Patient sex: M
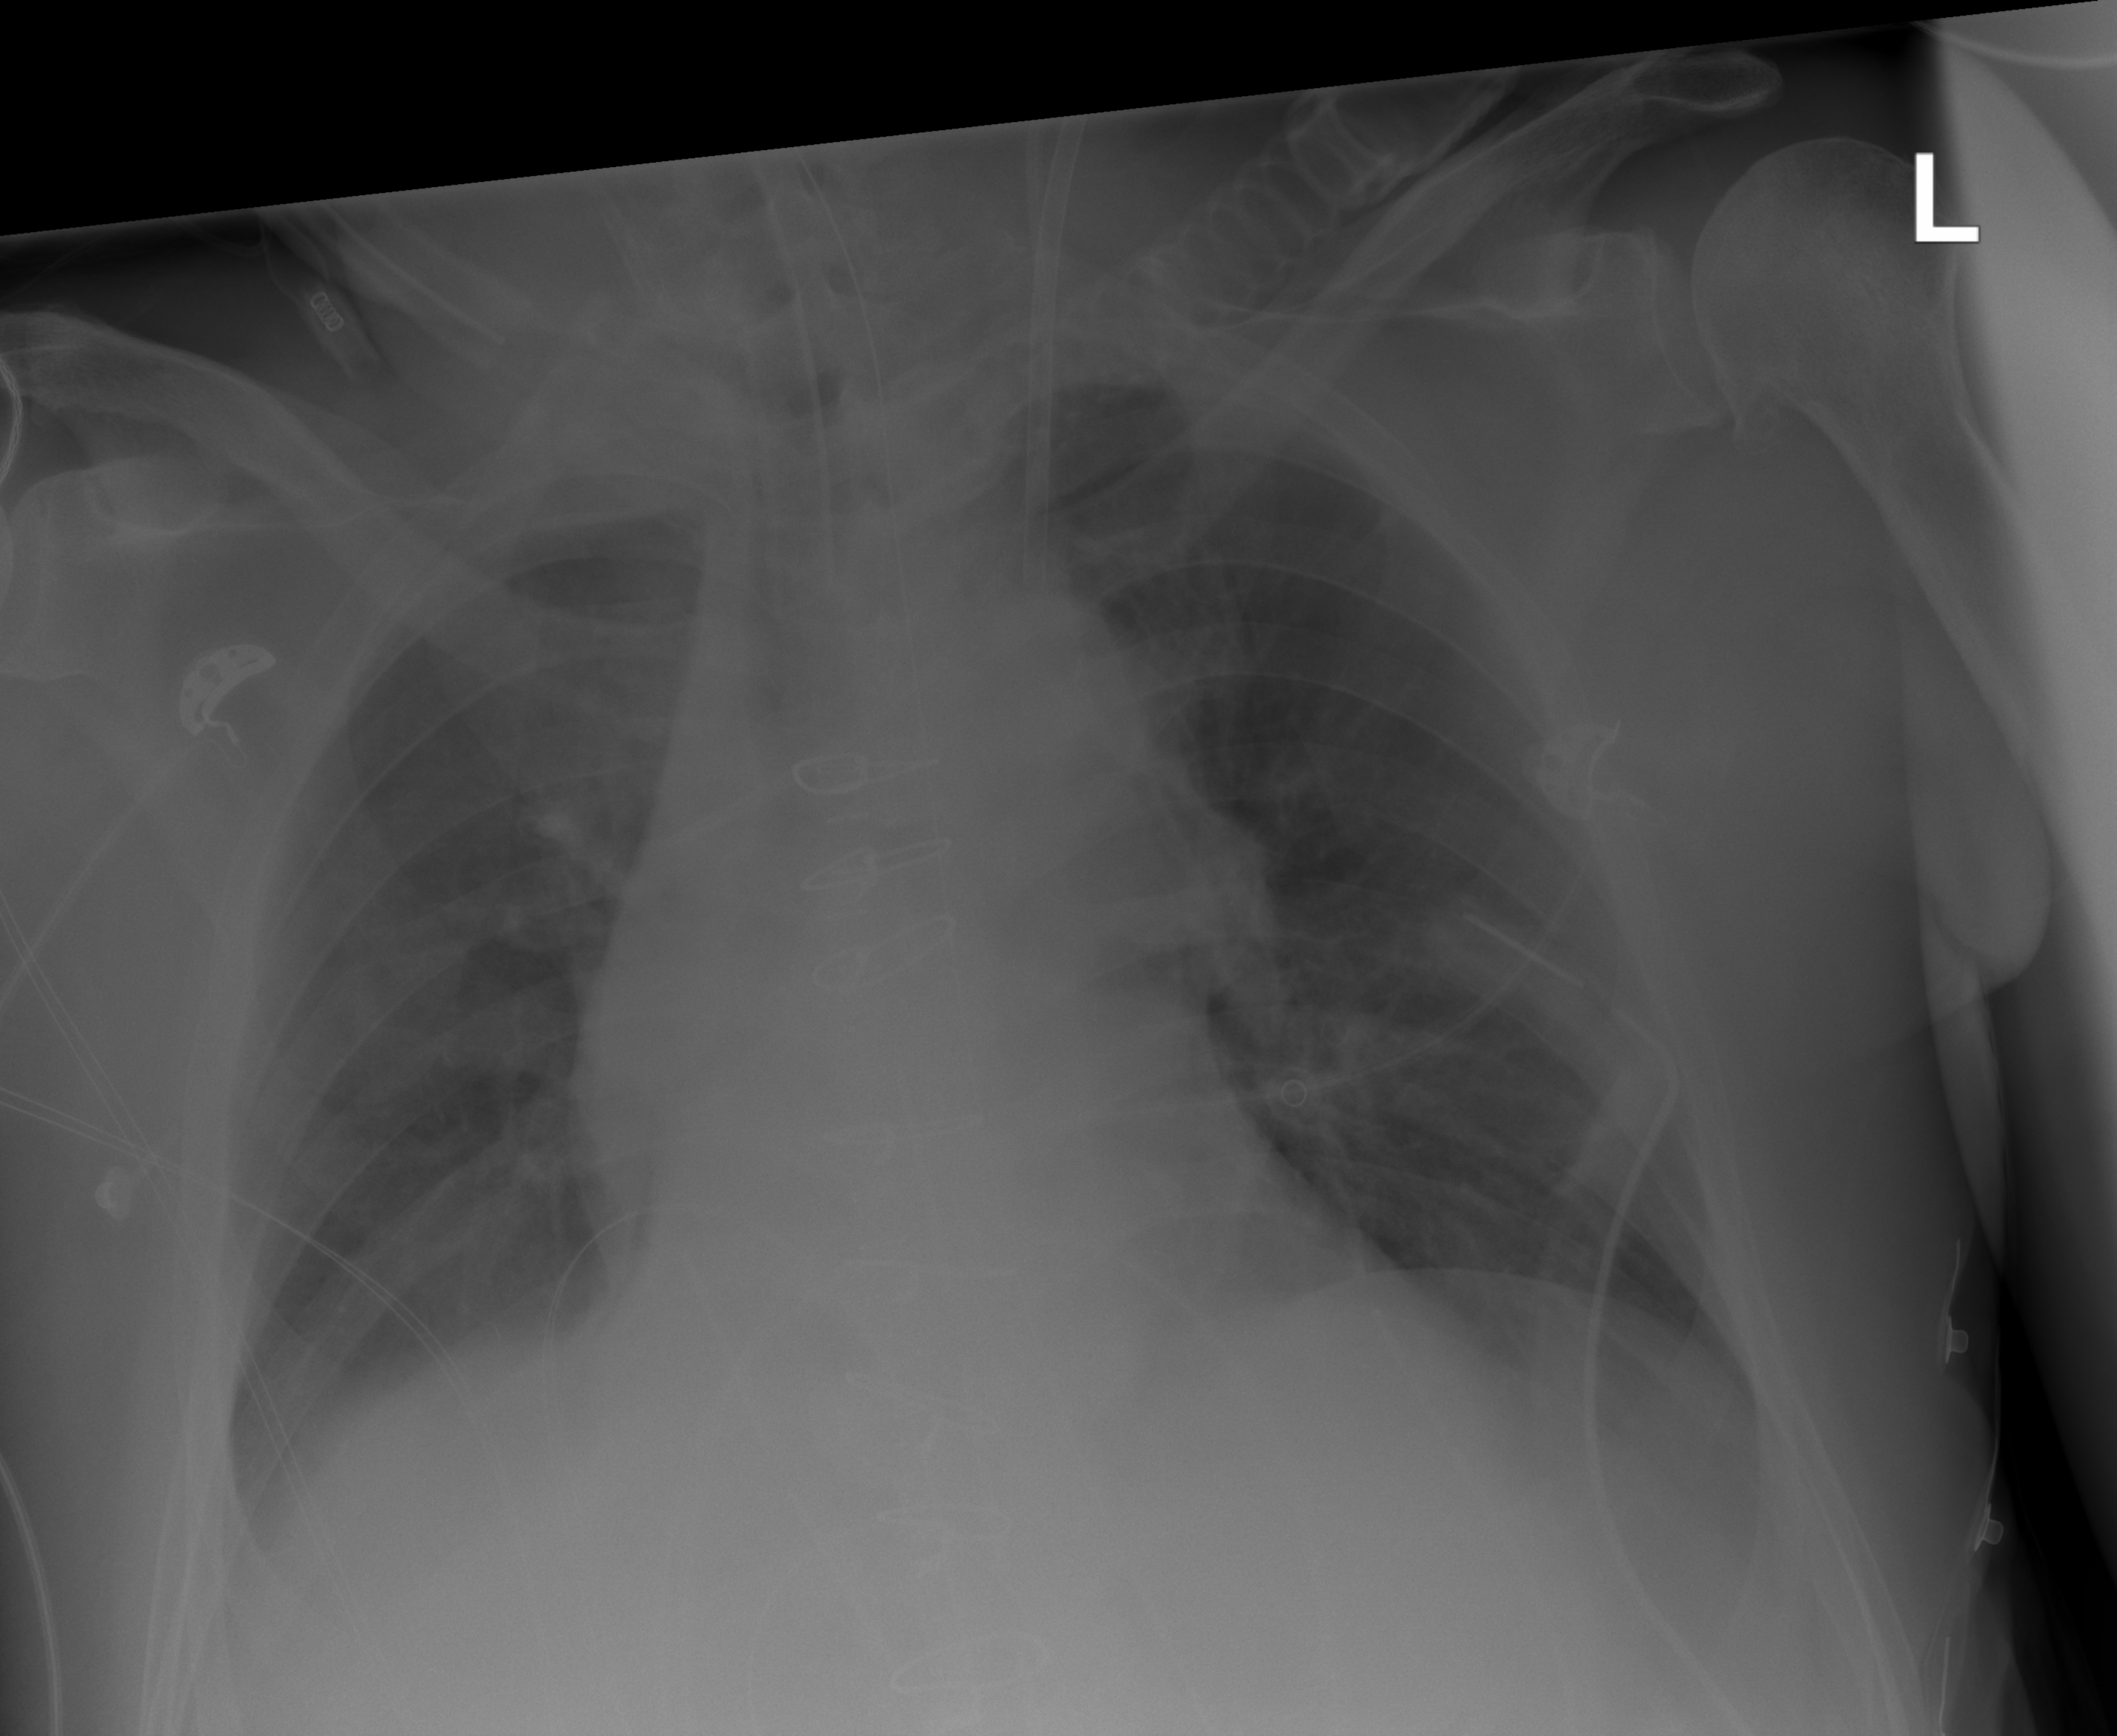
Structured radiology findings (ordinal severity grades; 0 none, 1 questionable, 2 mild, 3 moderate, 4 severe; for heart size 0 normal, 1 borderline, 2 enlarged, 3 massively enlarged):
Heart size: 0
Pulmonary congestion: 0
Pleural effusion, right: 2
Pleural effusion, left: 0
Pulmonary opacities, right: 1
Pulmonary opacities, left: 0
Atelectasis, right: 2
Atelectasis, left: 0